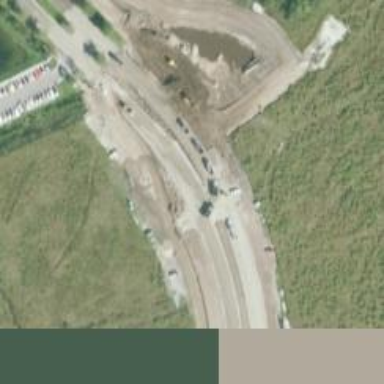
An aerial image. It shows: Circular junction on residential road.